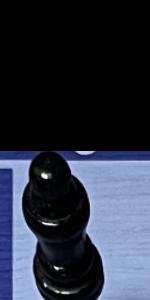
Label: Empty